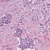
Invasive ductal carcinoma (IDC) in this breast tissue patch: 1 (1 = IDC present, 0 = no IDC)